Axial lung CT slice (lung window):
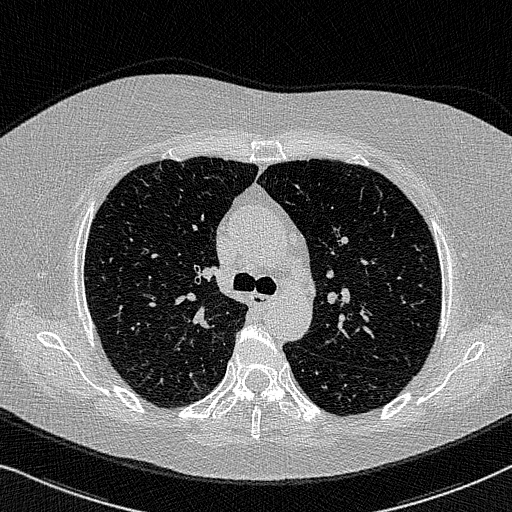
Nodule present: no